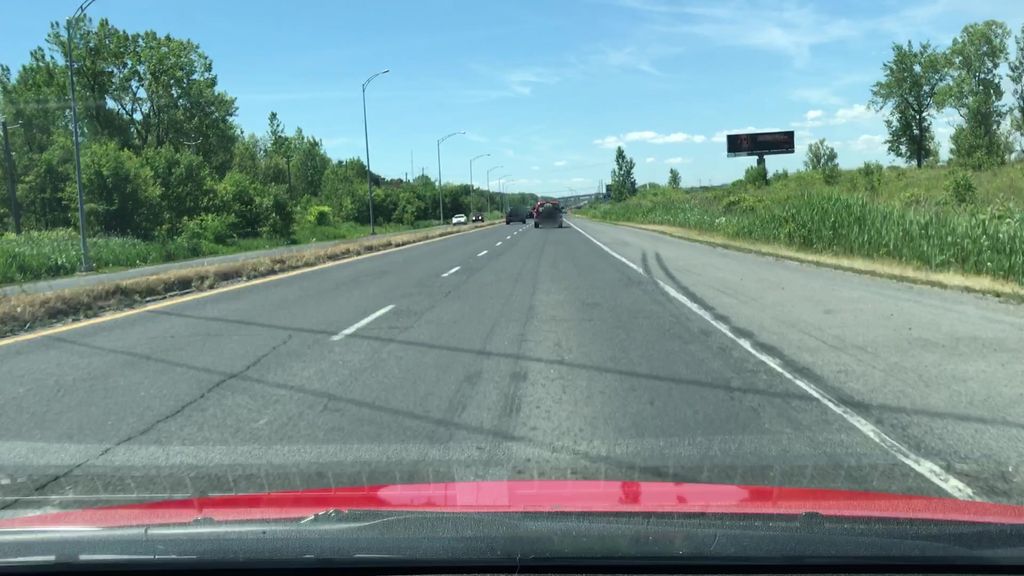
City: montreal